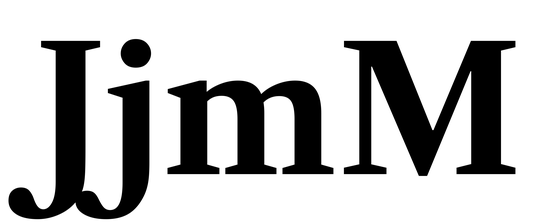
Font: LibreCaslonText_Bold